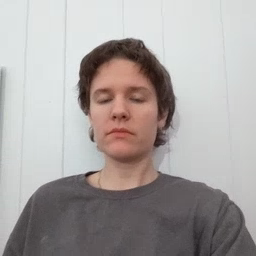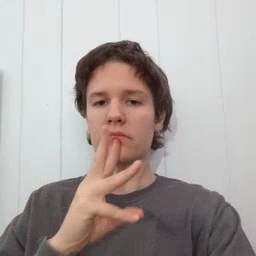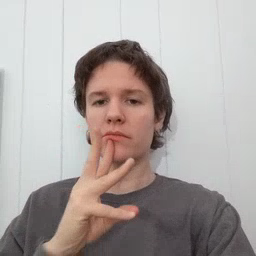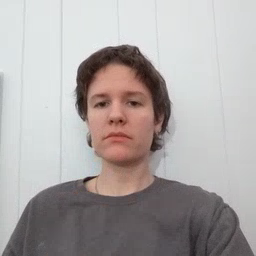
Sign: water